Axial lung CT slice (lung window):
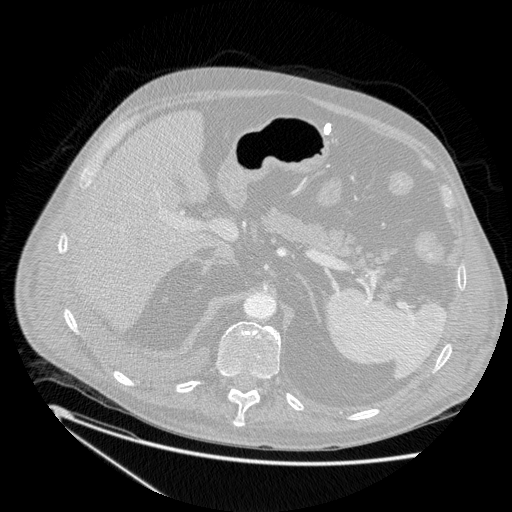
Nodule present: no